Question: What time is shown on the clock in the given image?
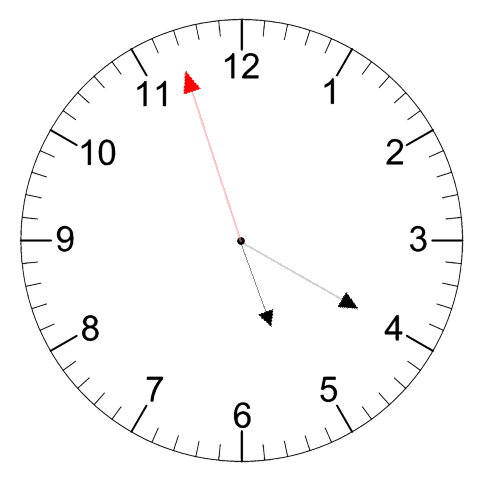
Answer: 05:19:57